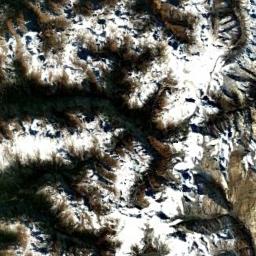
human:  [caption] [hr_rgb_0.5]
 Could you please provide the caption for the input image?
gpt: The snow berg is consist of bare land and white snow .

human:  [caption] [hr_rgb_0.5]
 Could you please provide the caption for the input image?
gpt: The snowberg is covered with glaciers in the top and the color of the mountain is brown .

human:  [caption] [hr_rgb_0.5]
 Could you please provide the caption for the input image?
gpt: Only the peaks of the snow-capped mountains are covered with snow .

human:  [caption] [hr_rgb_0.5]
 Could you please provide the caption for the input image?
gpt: The ground on the snowberg is uneven .

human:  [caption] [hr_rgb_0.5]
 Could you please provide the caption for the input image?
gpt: There are much snow on the ridges of the snowbergs .